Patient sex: M
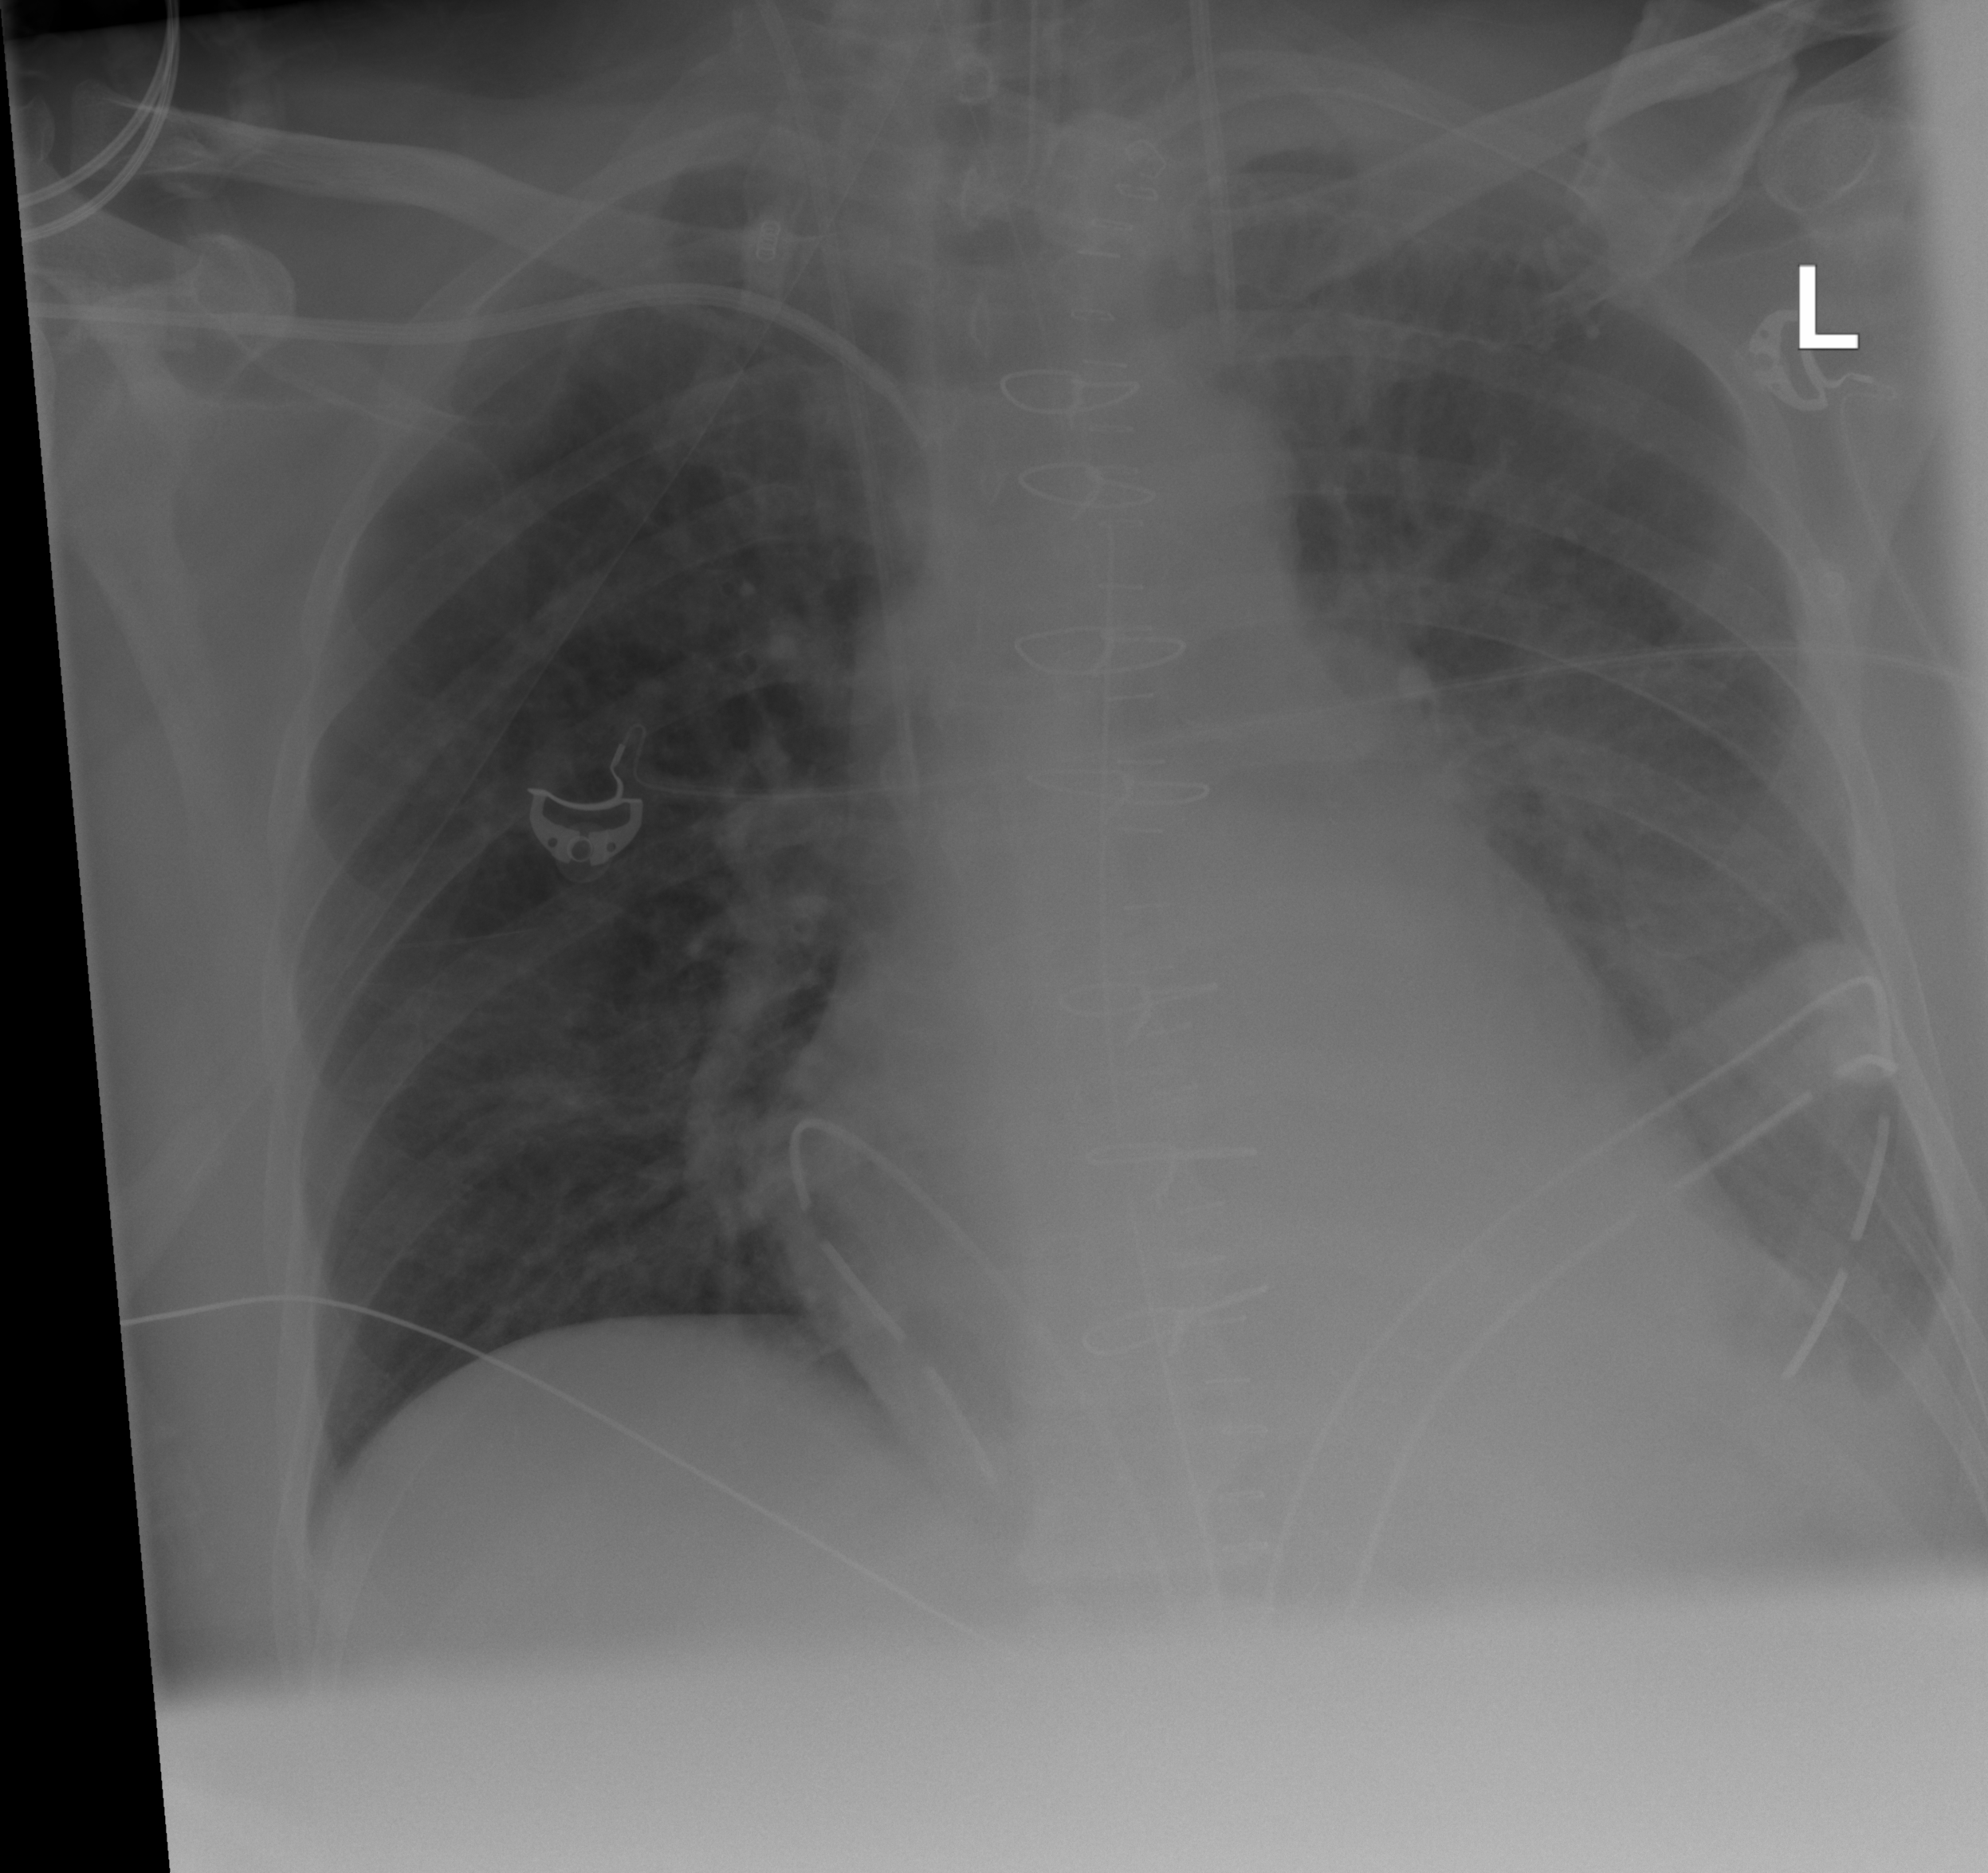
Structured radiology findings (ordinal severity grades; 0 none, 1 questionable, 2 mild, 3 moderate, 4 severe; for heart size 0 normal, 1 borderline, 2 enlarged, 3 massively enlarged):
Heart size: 2
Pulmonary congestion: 1
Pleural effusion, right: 0
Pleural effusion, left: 2
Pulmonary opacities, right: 0
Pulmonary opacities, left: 2
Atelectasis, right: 0
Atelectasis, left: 2